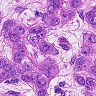
Metastatic tissue present: yes